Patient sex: F
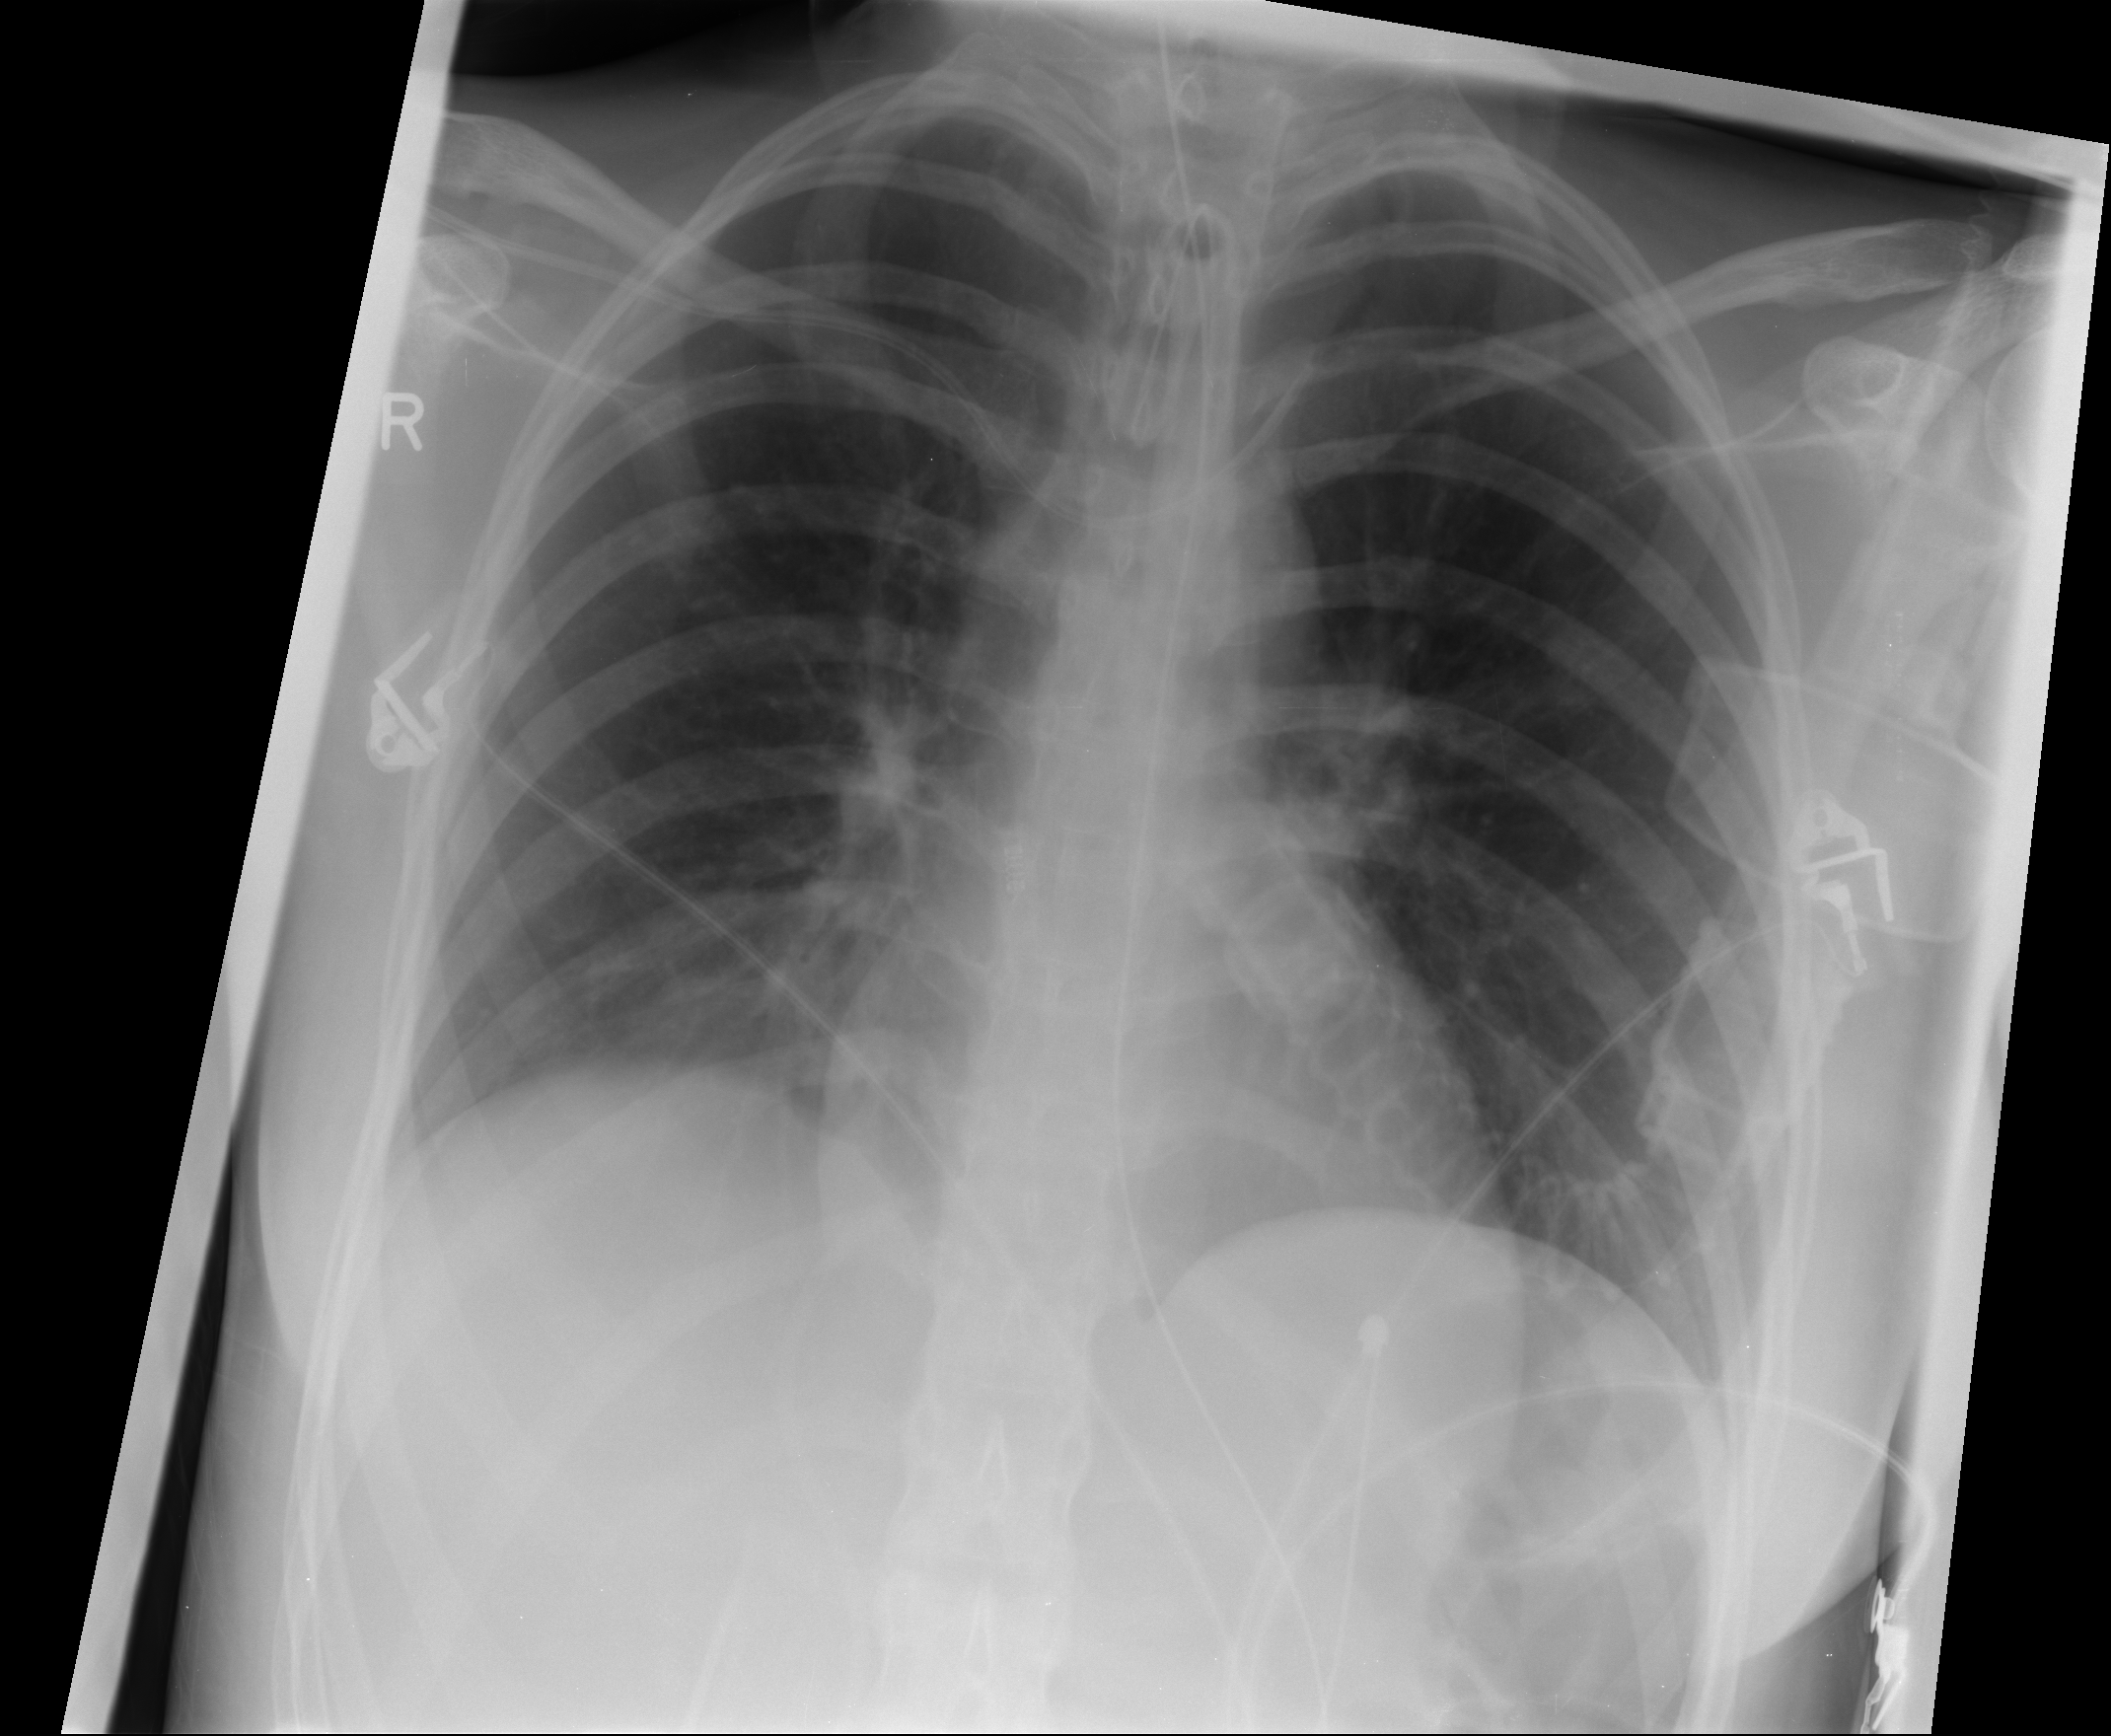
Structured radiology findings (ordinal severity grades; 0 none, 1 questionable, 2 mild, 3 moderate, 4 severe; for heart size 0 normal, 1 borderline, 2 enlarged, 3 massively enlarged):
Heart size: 0
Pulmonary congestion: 0
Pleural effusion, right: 0
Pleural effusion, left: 0
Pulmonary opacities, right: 0
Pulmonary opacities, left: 0
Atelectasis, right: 2
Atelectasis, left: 0